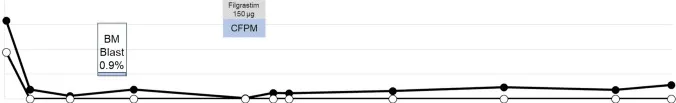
Course of treatment and blood count of the patient. . Six days after the initiation of VEN/AZA therapy, pathological cells were not detected in the peripheral blood. Twenty-eight days after the initiation of VEN/AZA therapy, the therapeutic efficacy was evaluated as a complete response based on bone marrow testing and computed tomography findings. Fifty-six days after the initiation of VEN/AZA therapy, the patient developed febrile neutropenia and received a subcutaneous injection of filgrastim and antimicrobial therapy with cefepime. Sixty-nine days after the initiation of VEN/AZA therapy, while the patient received the third cycle of VEN/AZA therapy, subcutaneous AZA injections were discontinued due to bone marrow suppression. The patient was started on VEN monotherapy at a dose of 200 mg/day, which was increased to 300 mg/day mg/day 104 days after the initiation of VEN/AZA therapy. The patient continued to receive VEN monotherapy for 15 months without any adverse events or relapse. . AZA: azacitidine; VEN: venetoclax; CFPM: cefepime; BM: bone marrow; WBC: white blood cells; PLT: platelets; Hb: hemoglobin.
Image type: pathology (immunostaining)